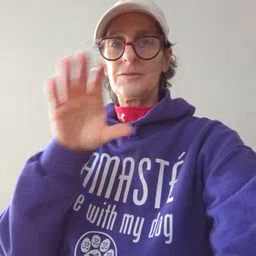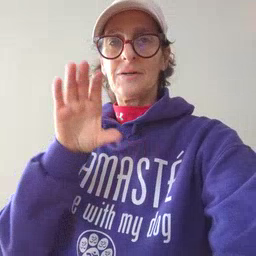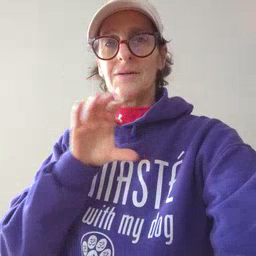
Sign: chocolate